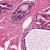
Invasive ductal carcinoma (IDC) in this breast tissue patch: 0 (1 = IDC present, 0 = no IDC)